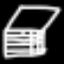
Label: pants